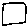
Label: square